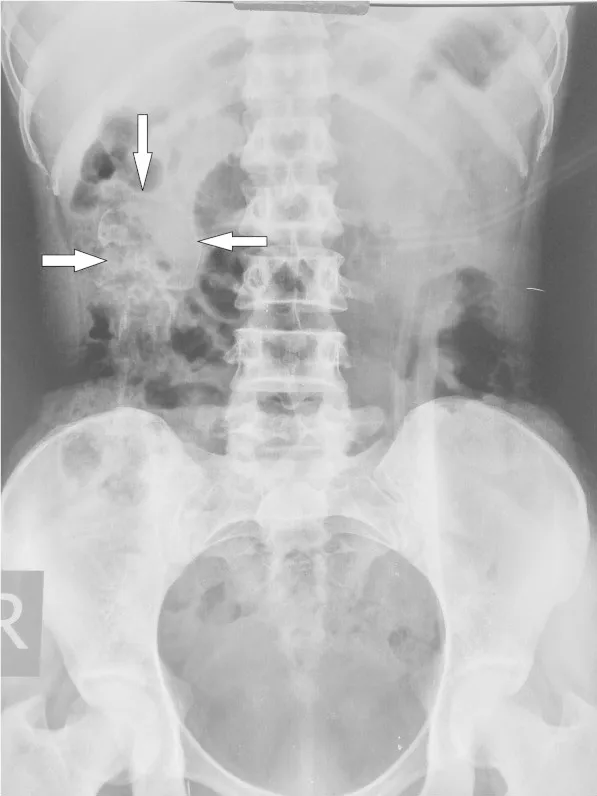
Abdominal radiograph showing radio-opaque shadow of calcified skull of lithopedion.
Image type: radiology (x_ray)